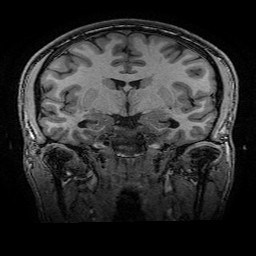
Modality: T1w
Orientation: sagittal
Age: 30
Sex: male
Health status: healthy
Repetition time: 2.53 s
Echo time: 0.0034 s